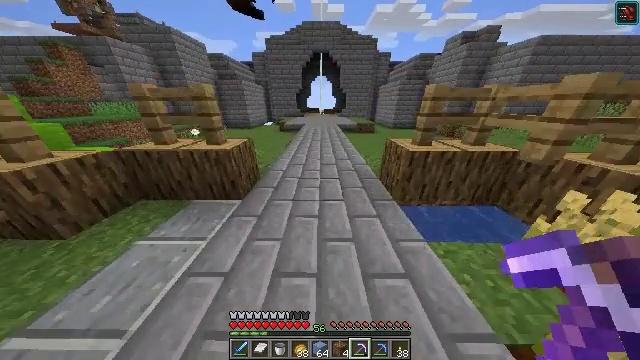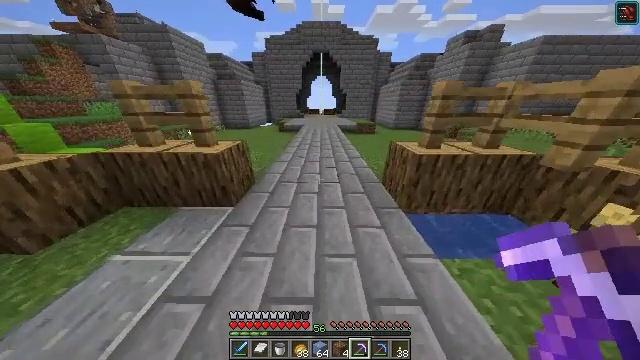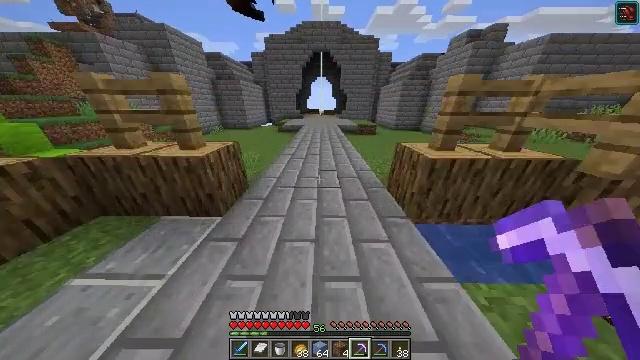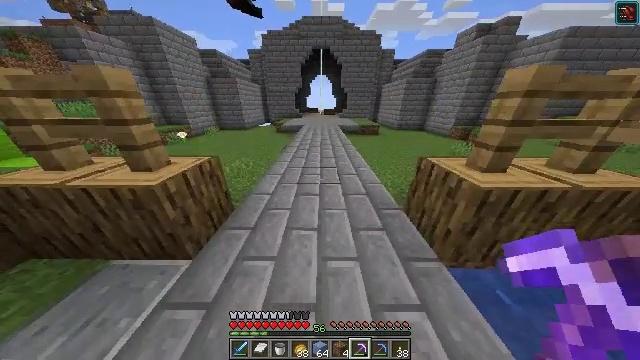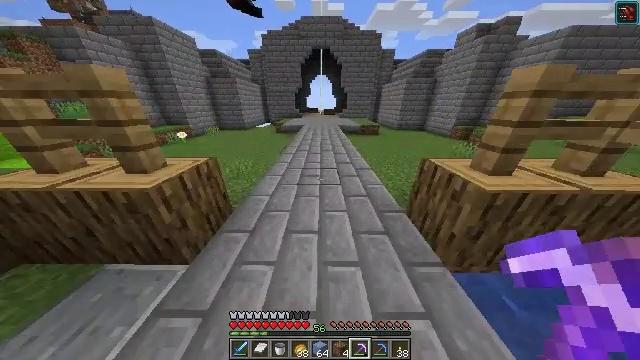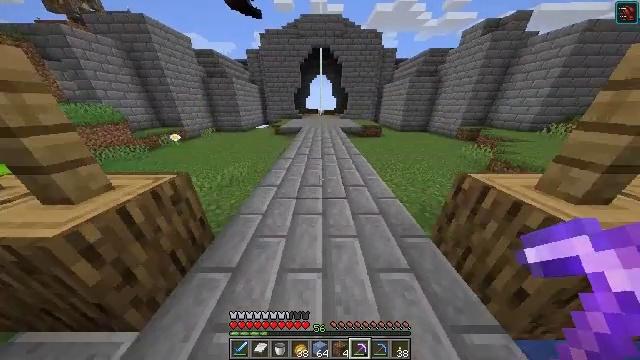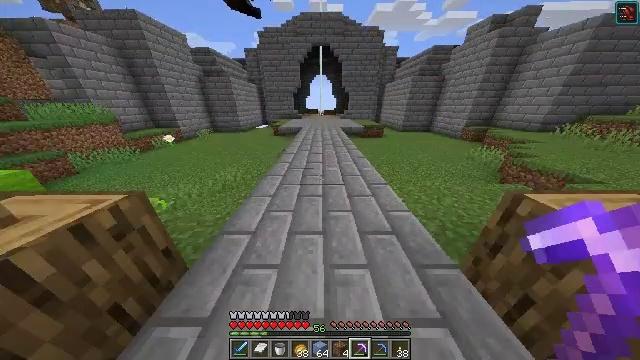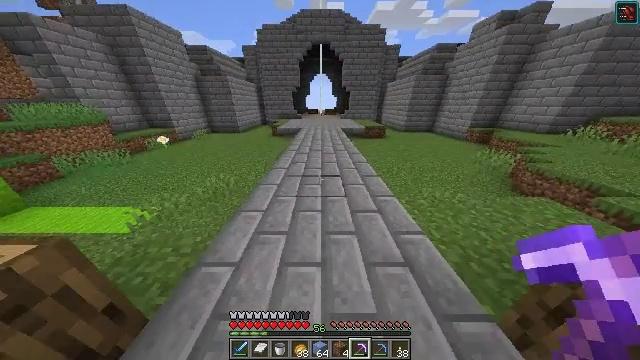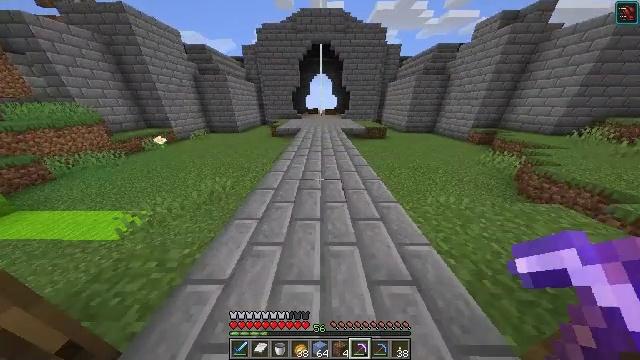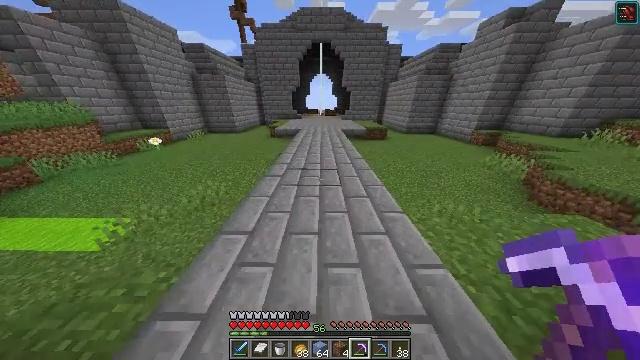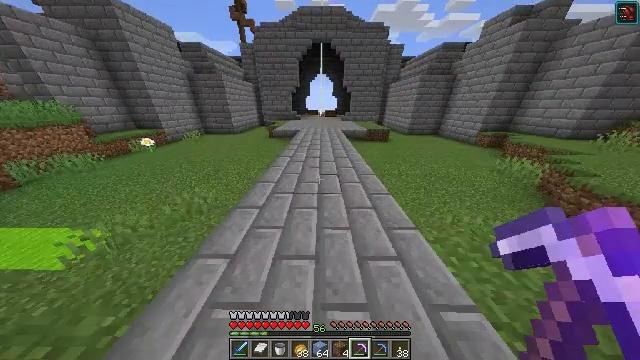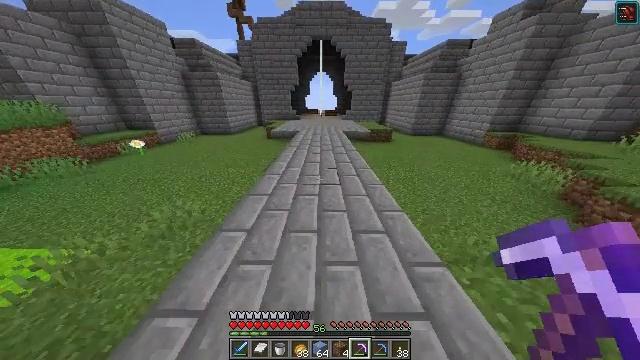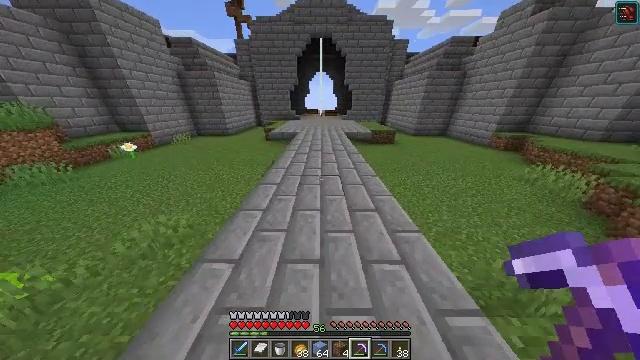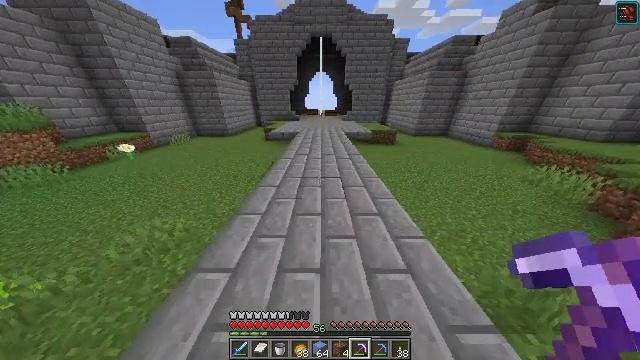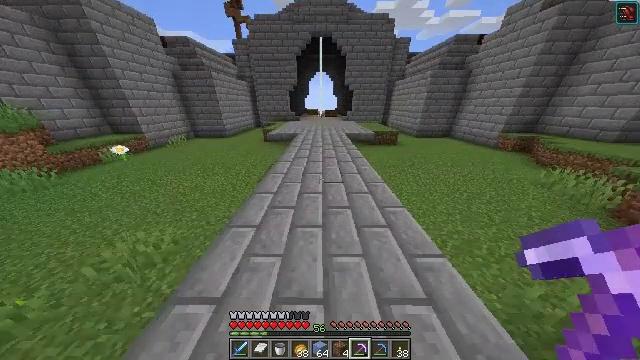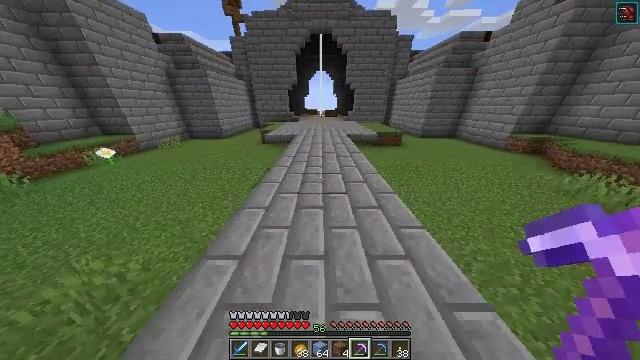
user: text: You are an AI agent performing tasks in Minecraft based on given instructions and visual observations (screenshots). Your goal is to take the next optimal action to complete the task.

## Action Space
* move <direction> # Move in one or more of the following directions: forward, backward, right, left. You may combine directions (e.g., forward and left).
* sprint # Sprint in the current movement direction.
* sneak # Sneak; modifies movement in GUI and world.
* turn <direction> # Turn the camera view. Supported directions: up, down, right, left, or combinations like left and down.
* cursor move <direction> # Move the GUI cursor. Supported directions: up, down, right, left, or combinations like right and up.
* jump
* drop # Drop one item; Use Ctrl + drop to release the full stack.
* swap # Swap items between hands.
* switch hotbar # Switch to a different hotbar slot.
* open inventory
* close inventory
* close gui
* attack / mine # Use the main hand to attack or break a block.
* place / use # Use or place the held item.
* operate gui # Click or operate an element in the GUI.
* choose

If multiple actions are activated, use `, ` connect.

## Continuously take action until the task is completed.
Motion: motion action
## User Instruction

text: Get packed ice by crafting it with ice blocks.
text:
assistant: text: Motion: move forward
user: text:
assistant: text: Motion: move forward
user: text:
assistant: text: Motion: move forward
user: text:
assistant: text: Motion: move forward
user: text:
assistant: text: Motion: move forward
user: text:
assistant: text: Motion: move forward
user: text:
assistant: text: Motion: move forward
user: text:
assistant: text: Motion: move forward
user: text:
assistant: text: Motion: move forward
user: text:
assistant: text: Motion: move forward
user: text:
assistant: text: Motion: move forward
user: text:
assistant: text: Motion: move forward
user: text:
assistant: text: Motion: move forward
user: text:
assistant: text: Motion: move forward
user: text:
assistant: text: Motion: move forward
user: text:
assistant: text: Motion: move forward
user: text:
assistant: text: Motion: move forward
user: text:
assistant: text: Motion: move forward
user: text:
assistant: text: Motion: move forward
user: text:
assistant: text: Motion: move forward
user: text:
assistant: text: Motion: move forward
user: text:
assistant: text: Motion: move forward
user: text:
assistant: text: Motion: move forward
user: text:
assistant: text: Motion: move forward
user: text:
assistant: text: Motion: move forward
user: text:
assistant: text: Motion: move forward
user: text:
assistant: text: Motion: move forward
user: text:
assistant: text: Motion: move forward
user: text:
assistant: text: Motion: move forward
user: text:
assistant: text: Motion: move forward